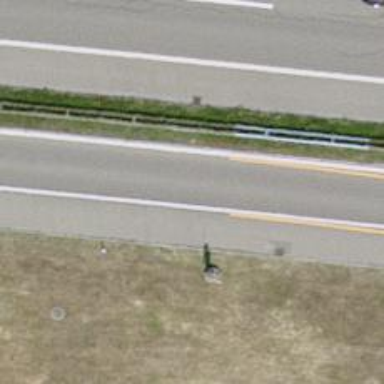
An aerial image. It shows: Asphalt motorway link.